You are looking at the unprocessed time series of a bearing vibration snapshot. What is the most likely bearing condition (normal, inner_race, outer_race, ball)?
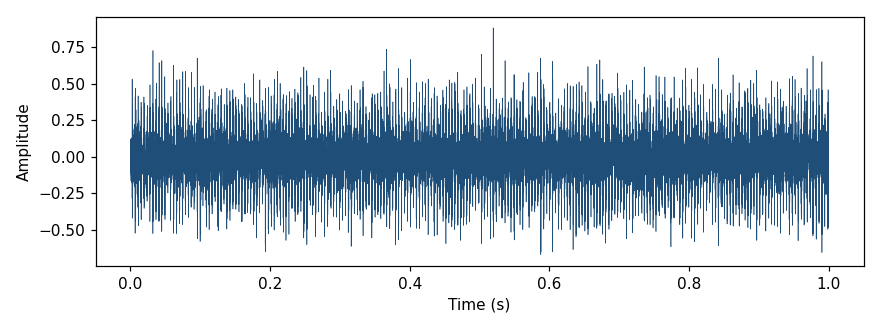
Answer: outer_race